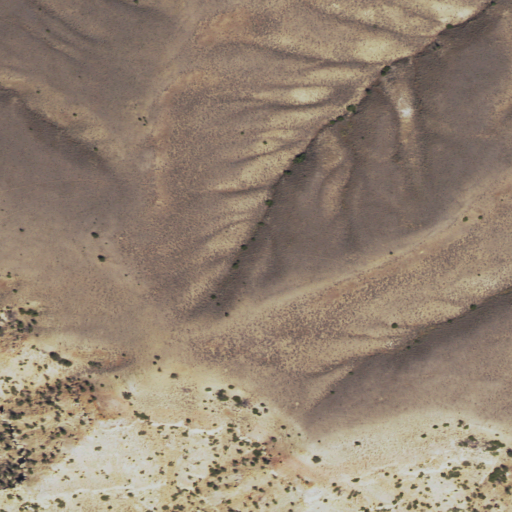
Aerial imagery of ridge(s) in Wyoming named Ilo Ridge containing shrub and grassland